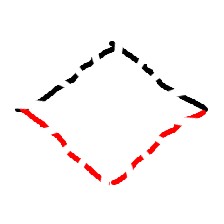
Shape: rhombus